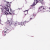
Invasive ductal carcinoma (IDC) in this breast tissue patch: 0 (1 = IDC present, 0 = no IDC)